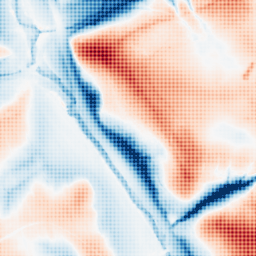
Category: classical
Decomposition family: gaussian_anisotropic
Decomposition parameters: sigma_x: 20
sigma_y: 20
Upsampling method: sinc_hamming
Upsampling parameters: scale: 8
kernel_size: 8
Upsampling scale: 8